Field crop: tomato
Growth stage: 1
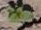
Species: solanum